Question:
Hello, I'm using the new UI system from Unity 4.6 beta...
Tried different codes, looked at the docs and searched around but can't find the answer...
For example. I have an image and I want to change width and height during runtime.
'''
public GameObject image4;
image4.GetComponent<RectTransform>().rect.Set(0,0,100, 300);
'''
which doesn't work. And image4.GetComponent().rect.y is GET only so cannot be changed at runtime.
I've also tried:
'''
image4.transform.localScale.y = 15;
'''
which doesn't work either.
what is the proper way to change size at runtime? You can give me an example in either JS or C#, doesn't matter.
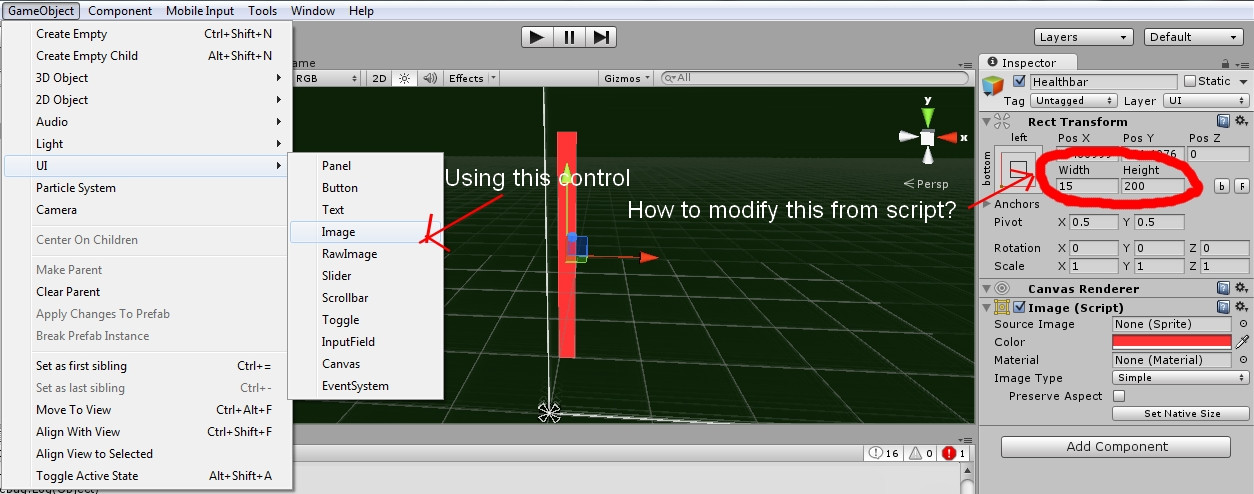
Answer: One day researching.
I found an extension that can help us to deal with new UI system.
u can improve this extension if you want.
'''
public static class RectTransformExtensions
{
public static void SetDefaultScale(this RectTransform trans) {
trans.localScale = new Vector3(1, 1, 1);
}
public static void SetPivotAndAnchors(this RectTransform trans, Vector2 aVec) {
trans.pivot = aVec;
trans.anchorMin = aVec;
trans.anchorMax = aVec;
}
public static Vector2 GetSize(this RectTransform trans) {
return trans.rect.size;
}
public static float GetWidth(this RectTransform trans) {
return trans.rect.width;
}
public static float GetHeight(this RectTransform trans) {
return trans.rect.height;
}
public static void SetPositionOfPivot(this RectTransform trans, Vector2 newPos) {
trans.localPosition = new Vector3(newPos.x, newPos.y, trans.localPosition.z);
}
public static void SetLeftBottomPosition(this RectTransform trans, Vector2 newPos) {
trans.localPosition = new Vector3(newPos.x + (trans.pivot.x * trans.rect.width), newPos.y + (trans.pivot.y * trans.rect.height), trans.localPosition.z);
}
public static void SetLeftTopPosition(this RectTransform trans, Vector2 newPos) {
trans.localPosition = new Vector3(newPos.x + (trans.pivot.x * trans.rect.width), newPos.y - ((1f - trans.pivot.y) * trans.rect.height), trans.localPosition.z);
}
public static void SetRightBottomPosition(this RectTransform trans, Vector2 newPos) {
trans.localPosition = new Vector3(newPos.x - ((1f - trans.pivot.x) * trans.rect.width), newPos.y + (trans.pivot.y * trans.rect.height), trans.localPosition.z);
}
public static void SetRightTopPosition(this RectTransform trans, Vector2 newPos) {
trans.localPosition = new Vector3(newPos.x - ((1f - trans.pivot.x) * trans.rect.width), newPos.y - ((1f - trans.pivot.y) * trans.rect.height), trans.localPosition.z);
}
public static void SetSize(this RectTransform trans, Vector2 newSize) {
Vector2 oldSize = trans.rect.size;
Vector2 deltaSize = newSize - oldSize;
trans.offsetMin = trans.offsetMin - new Vector2(deltaSize.x * trans.pivot.x, deltaSize.y * trans.pivot.y);
trans.offsetMax = trans.offsetMax + new Vector2(deltaSize.x * (1f - trans.pivot.x), deltaSize.y * (1f - trans.pivot.y));
}
public static void SetWidth(this RectTransform trans, float newSize) {
SetSize(trans, new Vector2(newSize, trans.rect.size.y));
}
public static void SetHeight(this RectTransform trans, float newSize) {
SetSize(trans, new Vector2(trans.rect.size.x, newSize));
}
}
'''
The source code I found from here:
<URL>